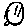
Label: smiley face